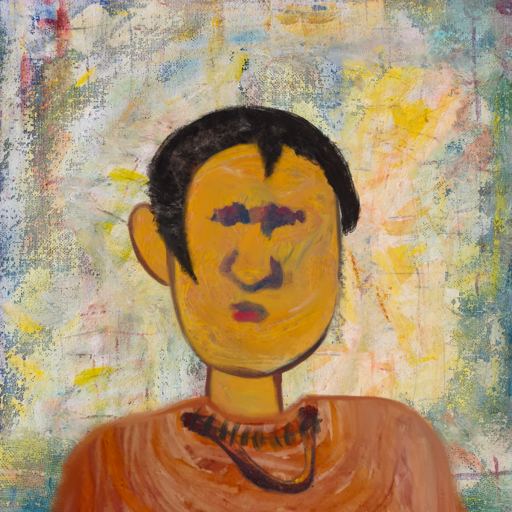
Background: Irani, Head And Neck Front: After_Raid, Face Front: In_The_Sun, Bust: Pious_Lady, Hair Front: Roy_Bahadur, Head Accessory: Blank, Second Necklace: Comrade, Necklace: In_The_Sun, Baby: Blank